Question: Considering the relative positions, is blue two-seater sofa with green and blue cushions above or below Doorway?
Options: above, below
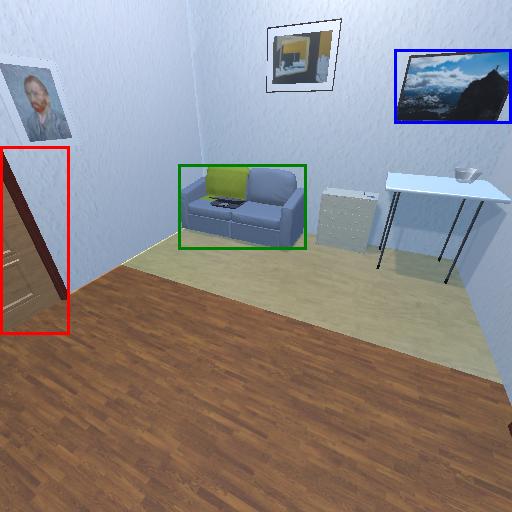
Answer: above